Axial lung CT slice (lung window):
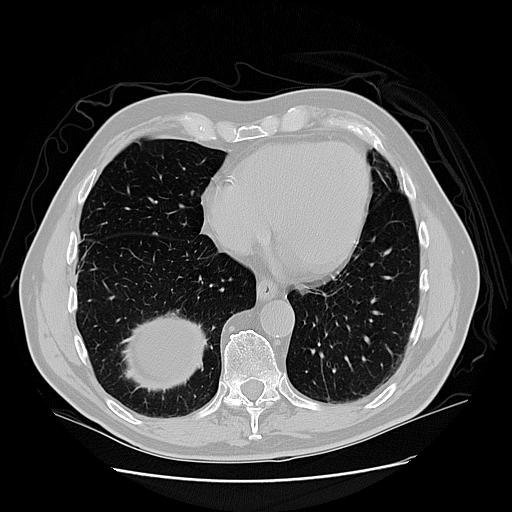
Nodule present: no